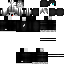
A female skeleton skin with dark skin, wearing brown helmet dressed in a black robe top and black pants, featuring a closed mouth.